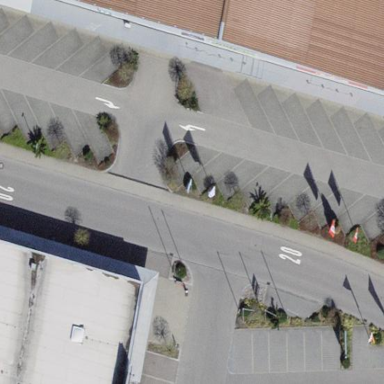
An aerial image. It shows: Parking area with surface.